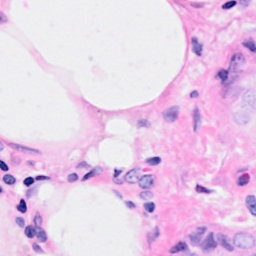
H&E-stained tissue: Breast